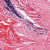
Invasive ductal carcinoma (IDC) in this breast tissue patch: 0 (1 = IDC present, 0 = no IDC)